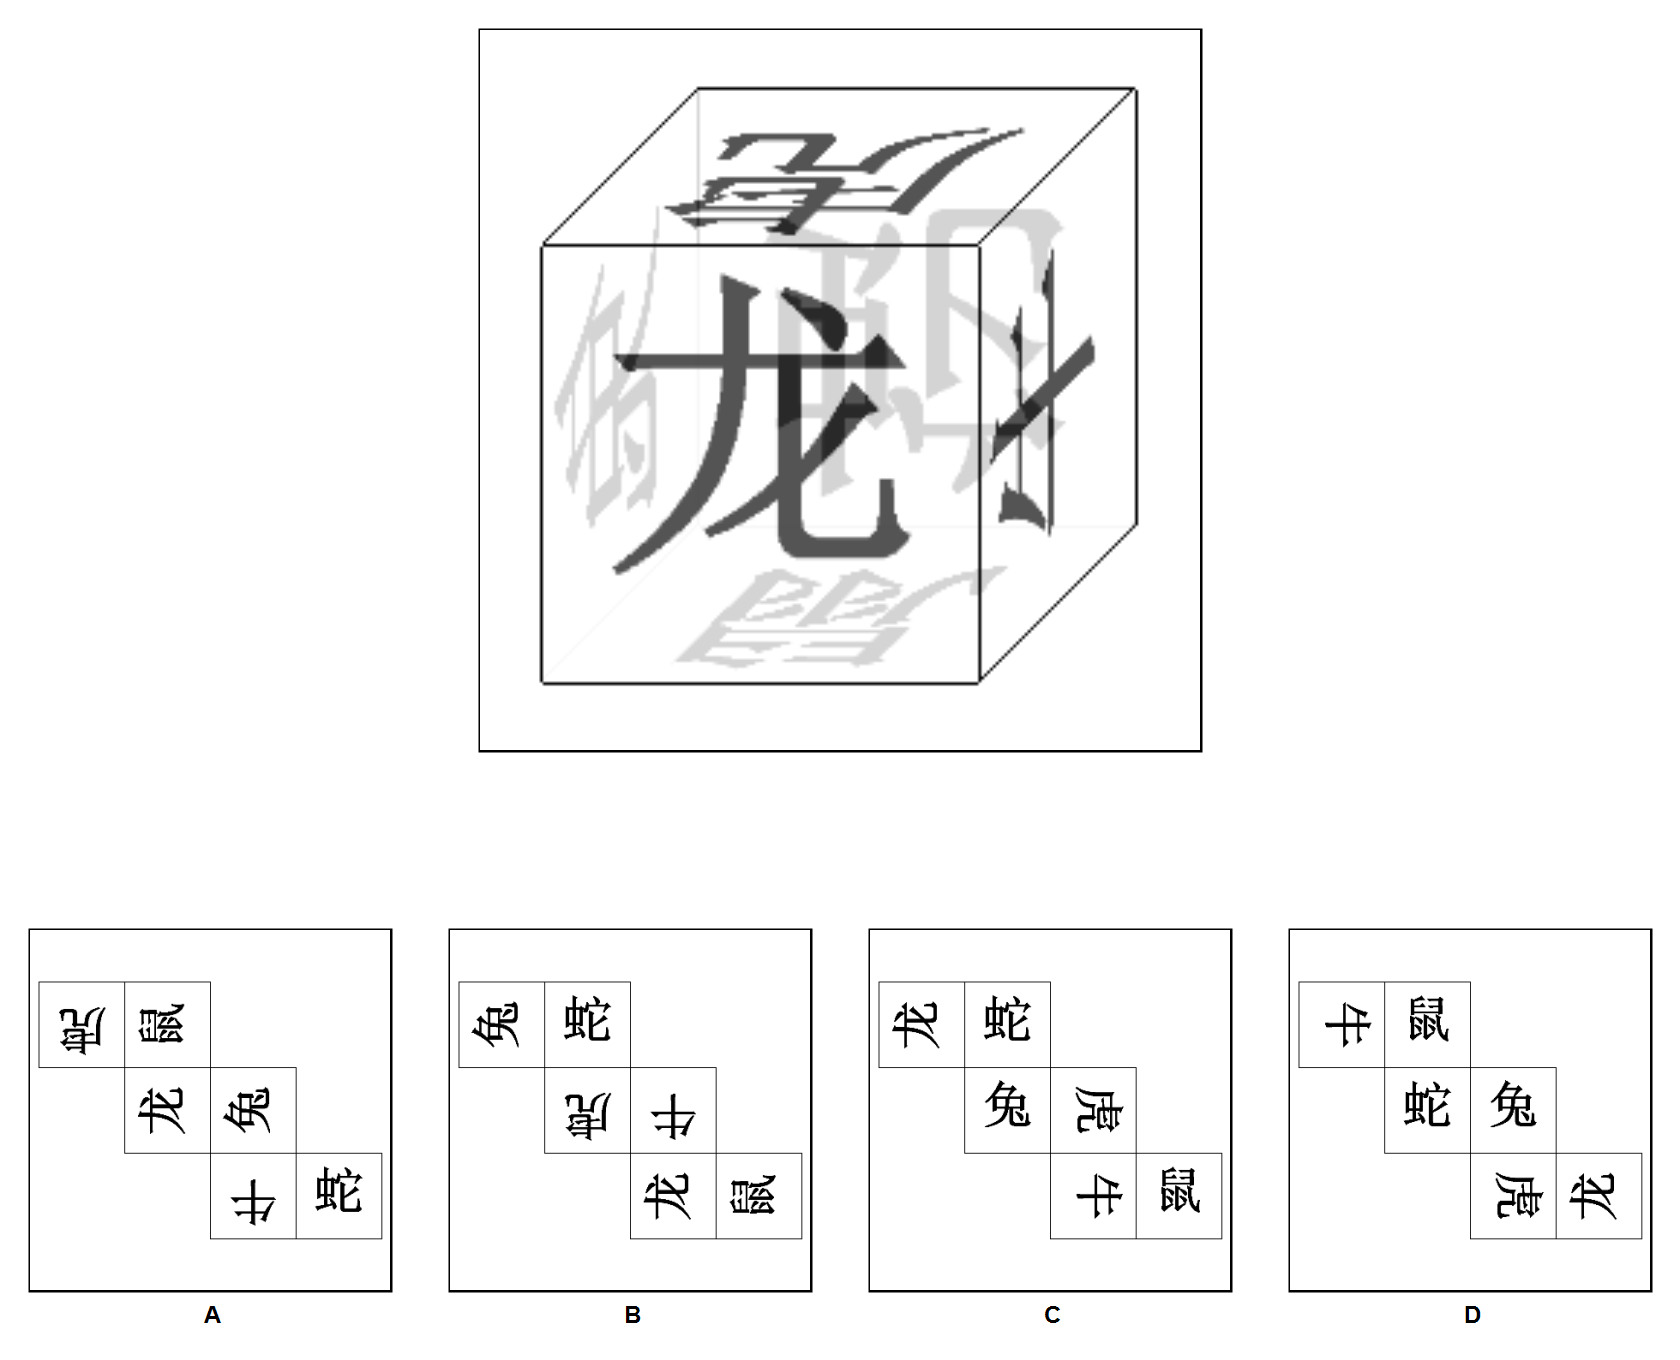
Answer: B